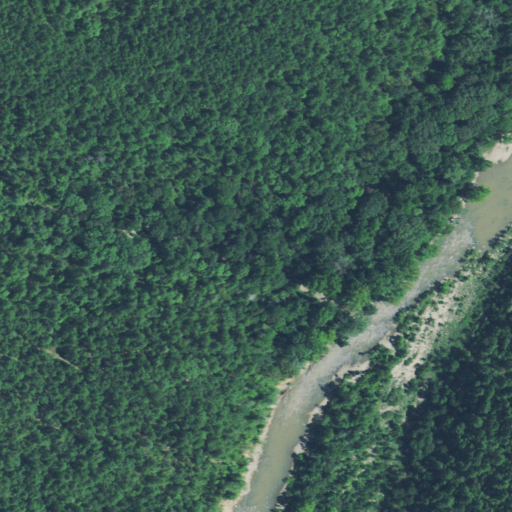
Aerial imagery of valley in Oklahoma named Lebow Hollow containing mixed forest, evergreen forest, deciduous forest, woody wetlands, herbaceous wetlands, and open water